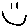
Label: smiley face